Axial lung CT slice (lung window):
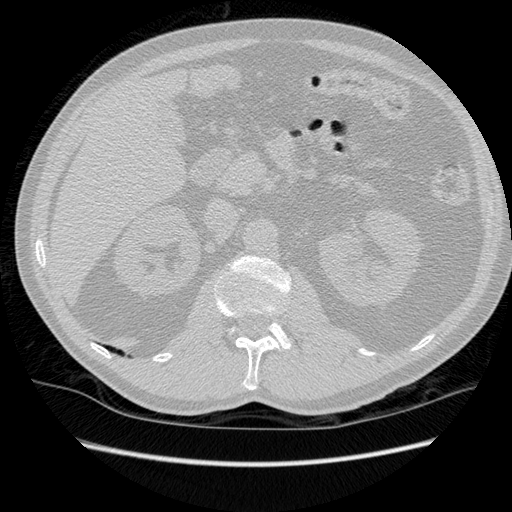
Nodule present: no